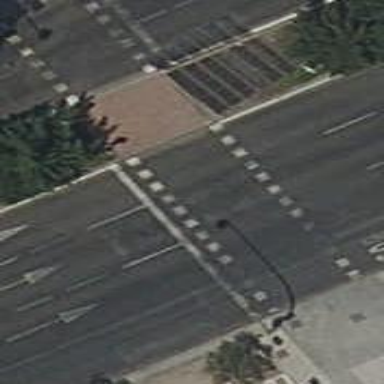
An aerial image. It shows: Road crossing with traffic signals.